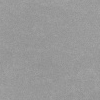
Atmospheric dust classification: dusty